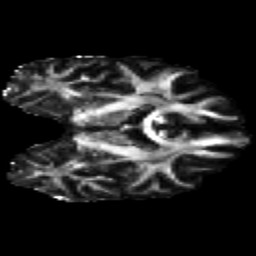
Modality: FA
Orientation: coronal
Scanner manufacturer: ge
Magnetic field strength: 3 T
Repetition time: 8.8 s
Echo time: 0.085 s